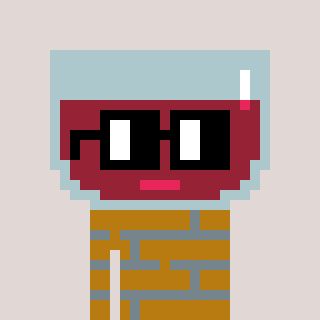
a pixel art character with square black glasses, a wine-shaped head and a gold-colored body on a warm background